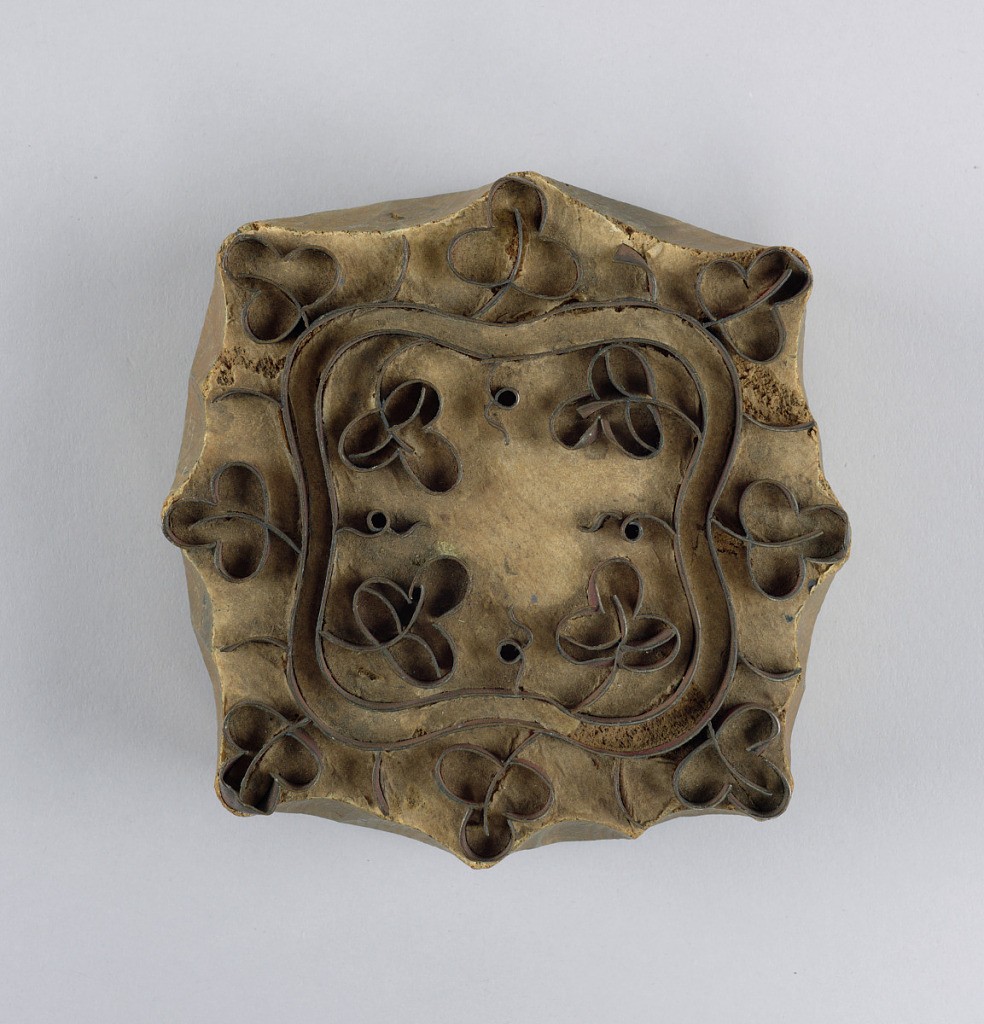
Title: Priting block for embroidery
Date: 1825–50
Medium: wood, copper, brass
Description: One of twenty-one wood blocks showing a different floral motif formed by metal strips set in wood.